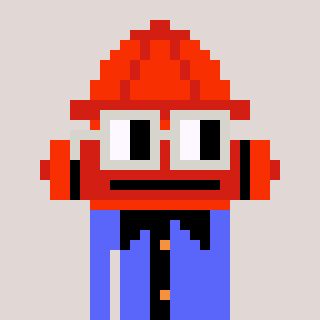
a pixel art character with square light gray glasses, a fire hydrant-shaped head and a purple-colored body on a warm background